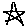
Label: star